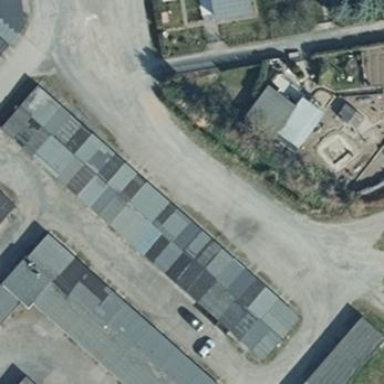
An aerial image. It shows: Group of garages.